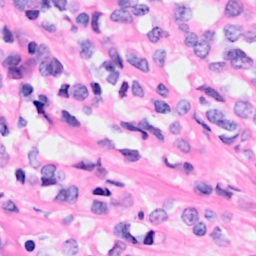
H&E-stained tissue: Breast